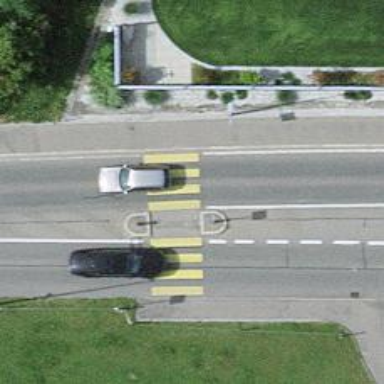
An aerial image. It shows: Secondary road with asphalt surface and sidewalks on both sides.